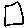
Label: square